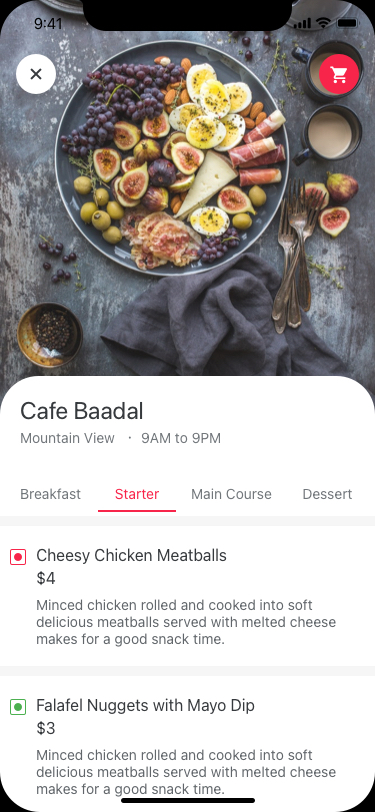
Text in this UI design:
Breakfast
Starter
Main Course
Dessert
Cafe Baadal
Mountain View   ·  9AM to 9PM
Cheesy Chicken Meatballs
$4
Minced chicken rolled and cooked into soft delicious meatballs served with melted cheese makes for a good snack time.
Falafel Nuggets with Mayo Dip

$3
Minced chicken rolled and cooked into soft delicious meatballs served with melted cheese makes for a good snack time.